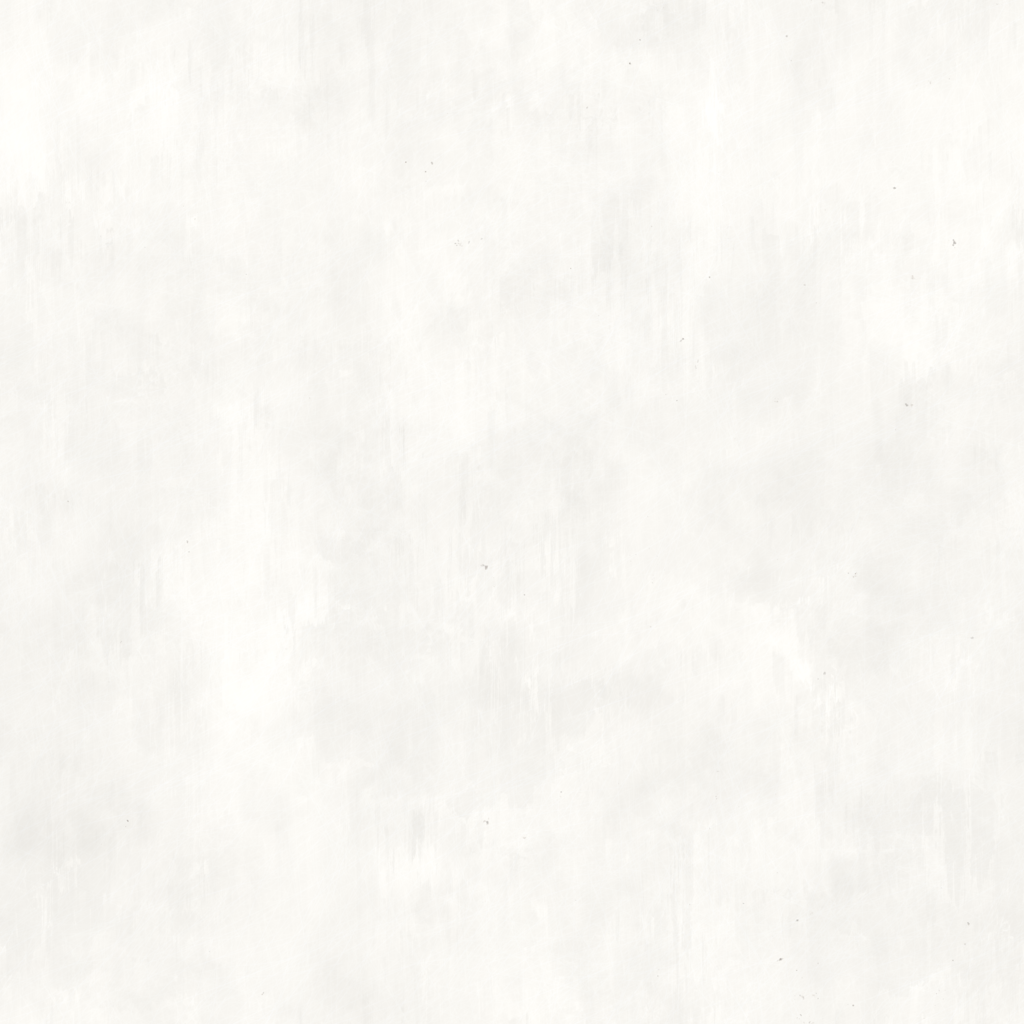
Texture map type: Color